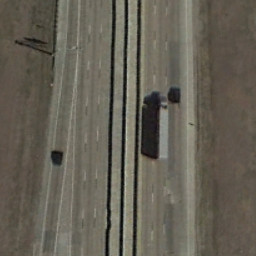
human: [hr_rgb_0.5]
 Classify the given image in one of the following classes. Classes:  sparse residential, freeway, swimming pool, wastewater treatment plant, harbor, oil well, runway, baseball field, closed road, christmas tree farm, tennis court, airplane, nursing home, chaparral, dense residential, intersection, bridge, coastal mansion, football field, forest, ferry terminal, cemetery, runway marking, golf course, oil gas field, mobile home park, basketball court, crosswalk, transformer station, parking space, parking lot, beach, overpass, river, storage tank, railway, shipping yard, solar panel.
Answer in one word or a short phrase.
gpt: freeway